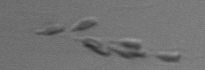
Label: Dinobryon